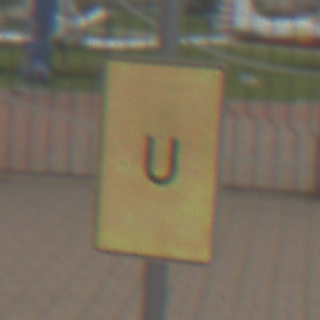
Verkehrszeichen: AnkuendigungOderFortsetzungUmleitungOhnePfeilsymbol
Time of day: MorningAfternoon
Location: Outdoor (Suburban)
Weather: Overcast
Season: NotSpecified
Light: Natural